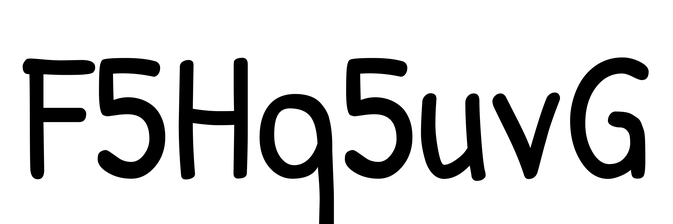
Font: PatrickHand-Regular